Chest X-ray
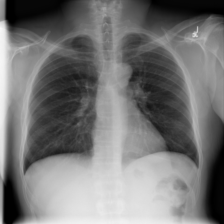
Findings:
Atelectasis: negative
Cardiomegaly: negative
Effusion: negative
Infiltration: negative
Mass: negative
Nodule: negative
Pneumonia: negative
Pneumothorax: negative
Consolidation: negative
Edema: negative
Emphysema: negative
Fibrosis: negative
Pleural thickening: negative
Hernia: negative